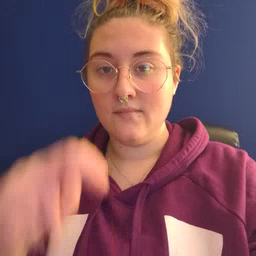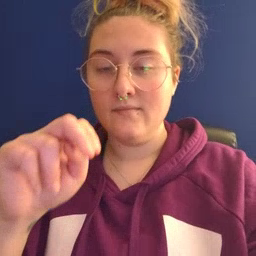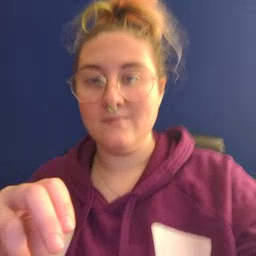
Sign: nap